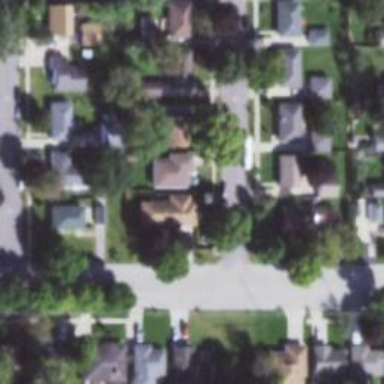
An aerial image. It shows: Residential road with asphalt surface and separate sidewalk.